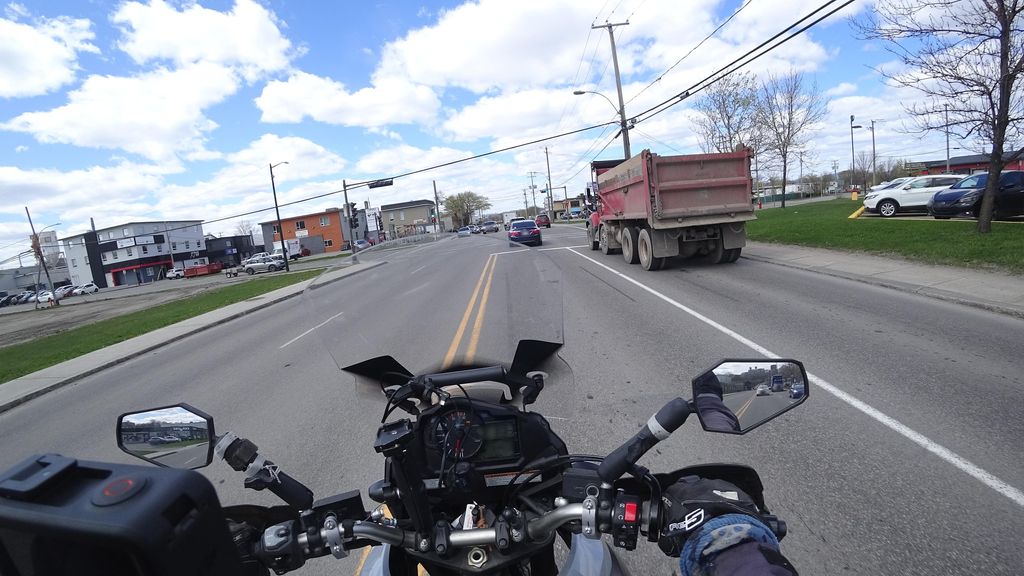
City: quebec_city